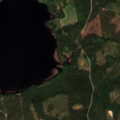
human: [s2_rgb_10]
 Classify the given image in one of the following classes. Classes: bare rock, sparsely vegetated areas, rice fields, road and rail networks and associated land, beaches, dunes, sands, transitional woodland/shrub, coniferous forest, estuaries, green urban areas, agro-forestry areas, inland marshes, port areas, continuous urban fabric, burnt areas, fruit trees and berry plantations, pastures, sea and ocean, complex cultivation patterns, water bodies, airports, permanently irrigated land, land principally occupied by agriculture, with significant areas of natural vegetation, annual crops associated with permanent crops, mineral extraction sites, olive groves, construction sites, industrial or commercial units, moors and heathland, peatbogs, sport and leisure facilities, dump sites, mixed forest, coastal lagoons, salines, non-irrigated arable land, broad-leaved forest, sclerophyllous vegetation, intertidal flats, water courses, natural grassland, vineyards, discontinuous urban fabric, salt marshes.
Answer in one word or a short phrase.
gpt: coniferous forest, transitional woodland/shrub, water bodies